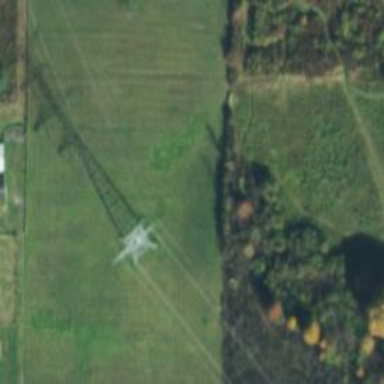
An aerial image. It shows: Lattice structure tower used for power distribution.